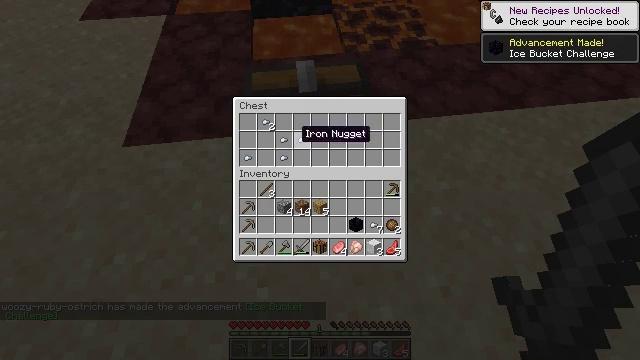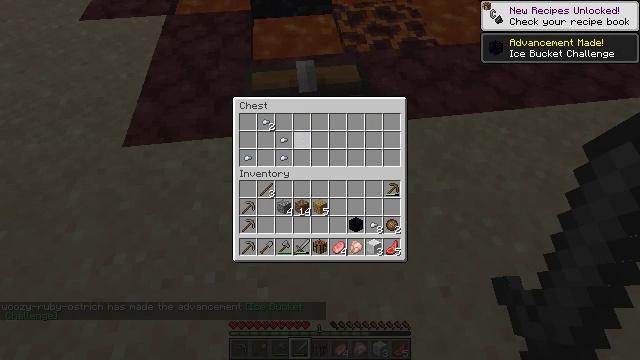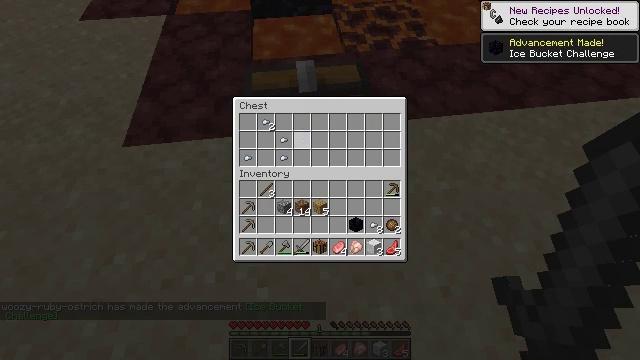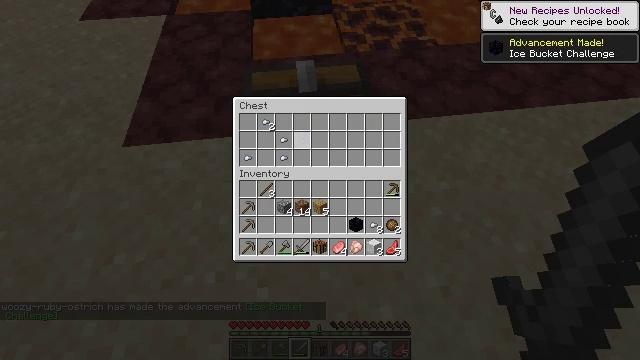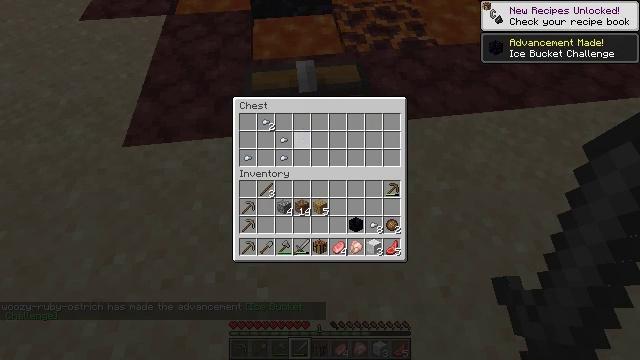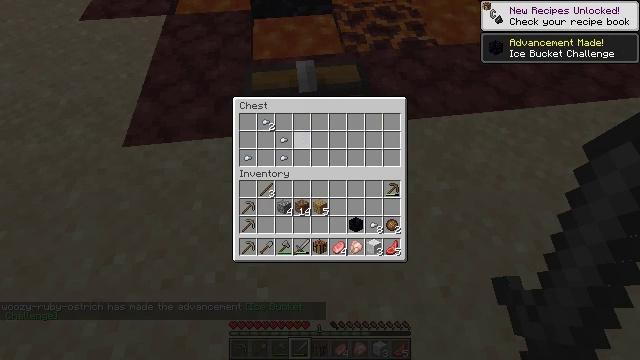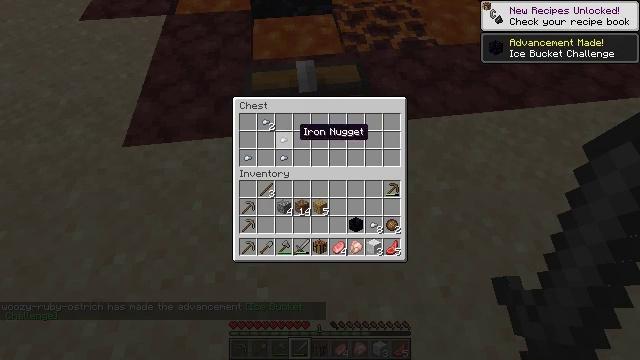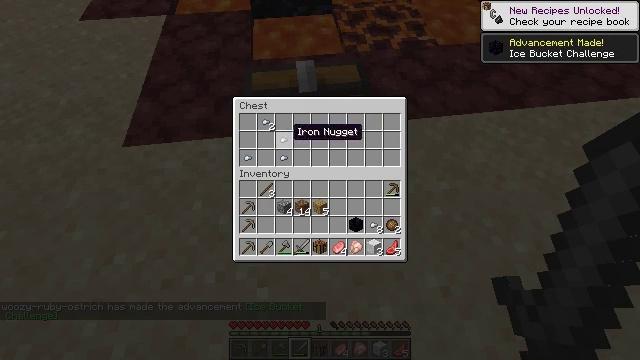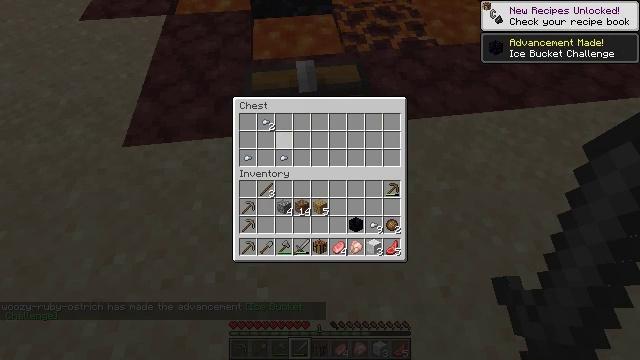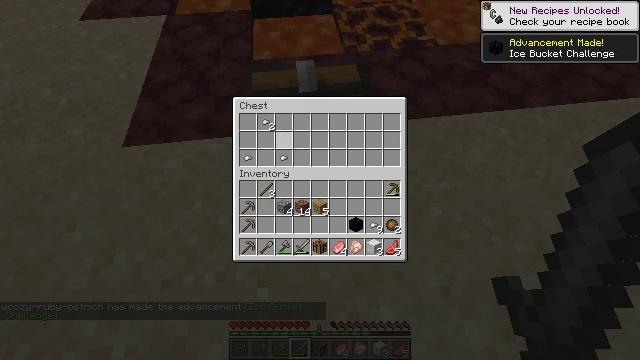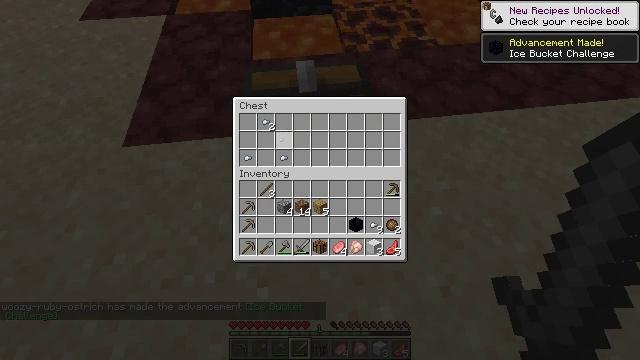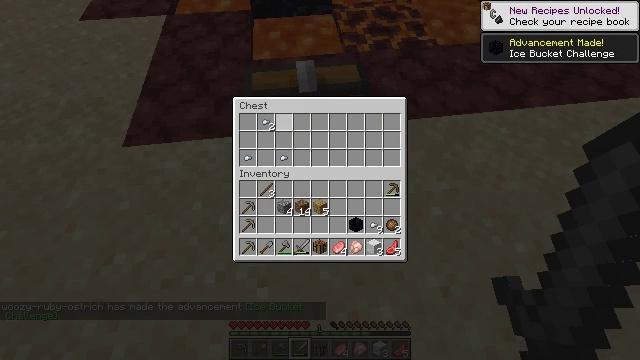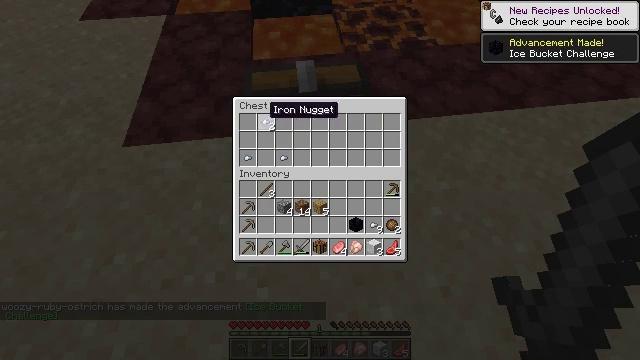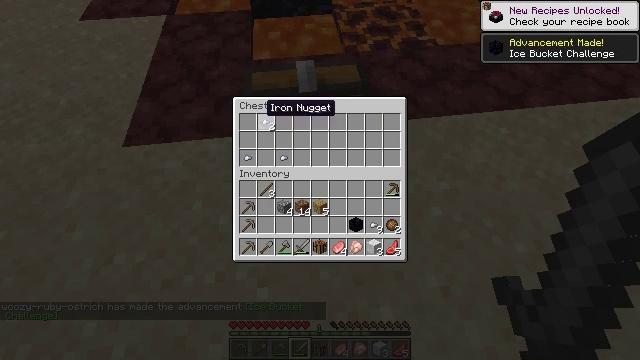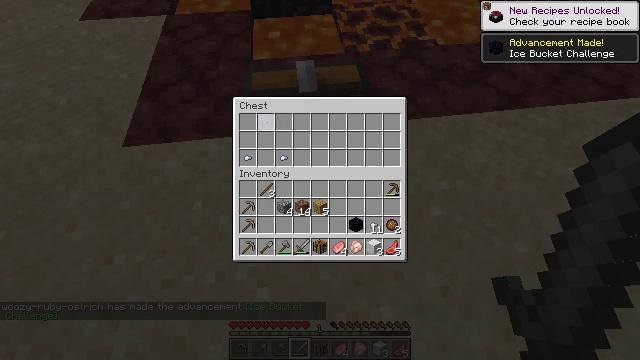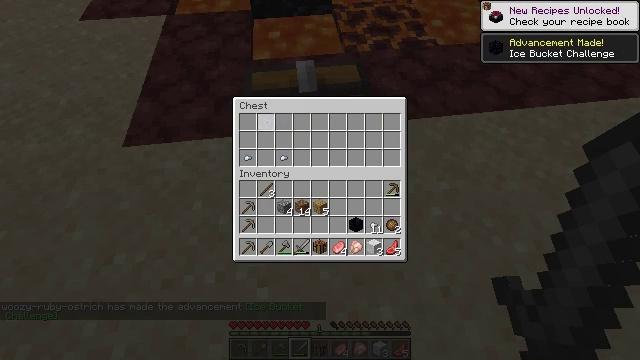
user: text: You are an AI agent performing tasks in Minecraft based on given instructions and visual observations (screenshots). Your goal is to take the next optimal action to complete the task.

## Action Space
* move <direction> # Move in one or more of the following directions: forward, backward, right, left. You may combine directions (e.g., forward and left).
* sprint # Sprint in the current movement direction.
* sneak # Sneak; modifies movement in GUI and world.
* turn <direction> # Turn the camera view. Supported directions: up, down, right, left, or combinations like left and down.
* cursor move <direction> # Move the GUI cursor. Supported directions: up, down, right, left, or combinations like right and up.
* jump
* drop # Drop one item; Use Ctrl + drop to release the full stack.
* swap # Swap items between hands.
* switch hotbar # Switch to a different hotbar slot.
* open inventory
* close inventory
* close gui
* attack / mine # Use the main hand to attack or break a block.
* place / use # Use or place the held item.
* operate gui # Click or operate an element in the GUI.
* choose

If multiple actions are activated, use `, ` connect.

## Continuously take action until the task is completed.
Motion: motion action
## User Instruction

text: Gather the chest from its place.
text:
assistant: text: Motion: sneak, operate gui
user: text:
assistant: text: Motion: sneak, operate gui
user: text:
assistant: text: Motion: sneak, operate gui
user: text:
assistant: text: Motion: sneak
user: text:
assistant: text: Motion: sneak
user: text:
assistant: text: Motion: sneak
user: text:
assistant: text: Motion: sneak
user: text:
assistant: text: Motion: sneak, operate gui
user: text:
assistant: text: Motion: sneak, operate gui
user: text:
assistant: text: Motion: sneak, operate gui
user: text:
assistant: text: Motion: sneak, cursor move up
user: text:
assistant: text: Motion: sneak, cursor move left and up
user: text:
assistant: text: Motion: sneak
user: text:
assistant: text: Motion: sneak, operate gui
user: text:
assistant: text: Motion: sneak, operate gui
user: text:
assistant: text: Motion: sneak, cursor move down
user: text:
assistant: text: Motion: sneak
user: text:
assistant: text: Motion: sneak, cursor move down
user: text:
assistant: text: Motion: sneak
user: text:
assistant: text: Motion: sneak, operate gui
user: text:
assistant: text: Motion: sneak, operate gui
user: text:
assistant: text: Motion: sneak, operate gui
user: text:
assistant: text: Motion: sneak
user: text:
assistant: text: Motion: sneak, cursor move right
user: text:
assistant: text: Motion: sneak, cursor move right
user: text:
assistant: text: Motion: sneak
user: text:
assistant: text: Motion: sneak
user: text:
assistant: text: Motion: sneak, operate gui
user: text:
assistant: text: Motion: sneak, operate gui
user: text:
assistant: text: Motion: sneak, operate gui